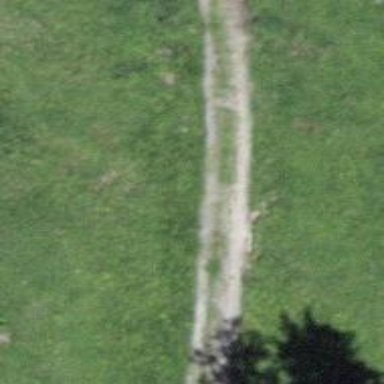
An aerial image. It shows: Track with grade 4 tracktype.